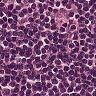
Metastatic tissue present: no